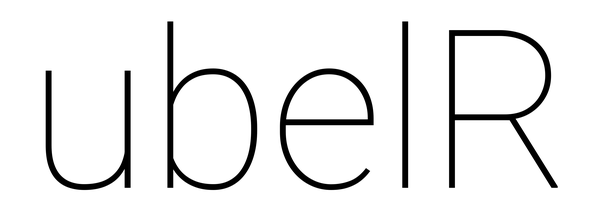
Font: Roboto_Thin